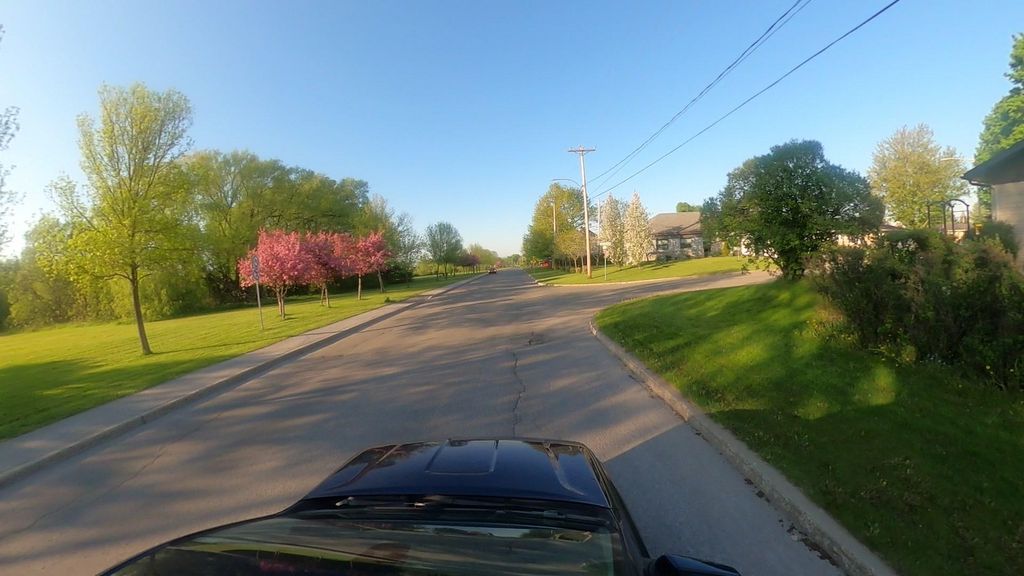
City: quebec_city